Interaction volume radius: 5 \u00c5
Interaction volume height: 45 \u00c5
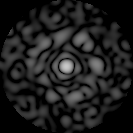
Disorder parameter: 0.8093